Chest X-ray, AP view. Patient: 63 years old, sex F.
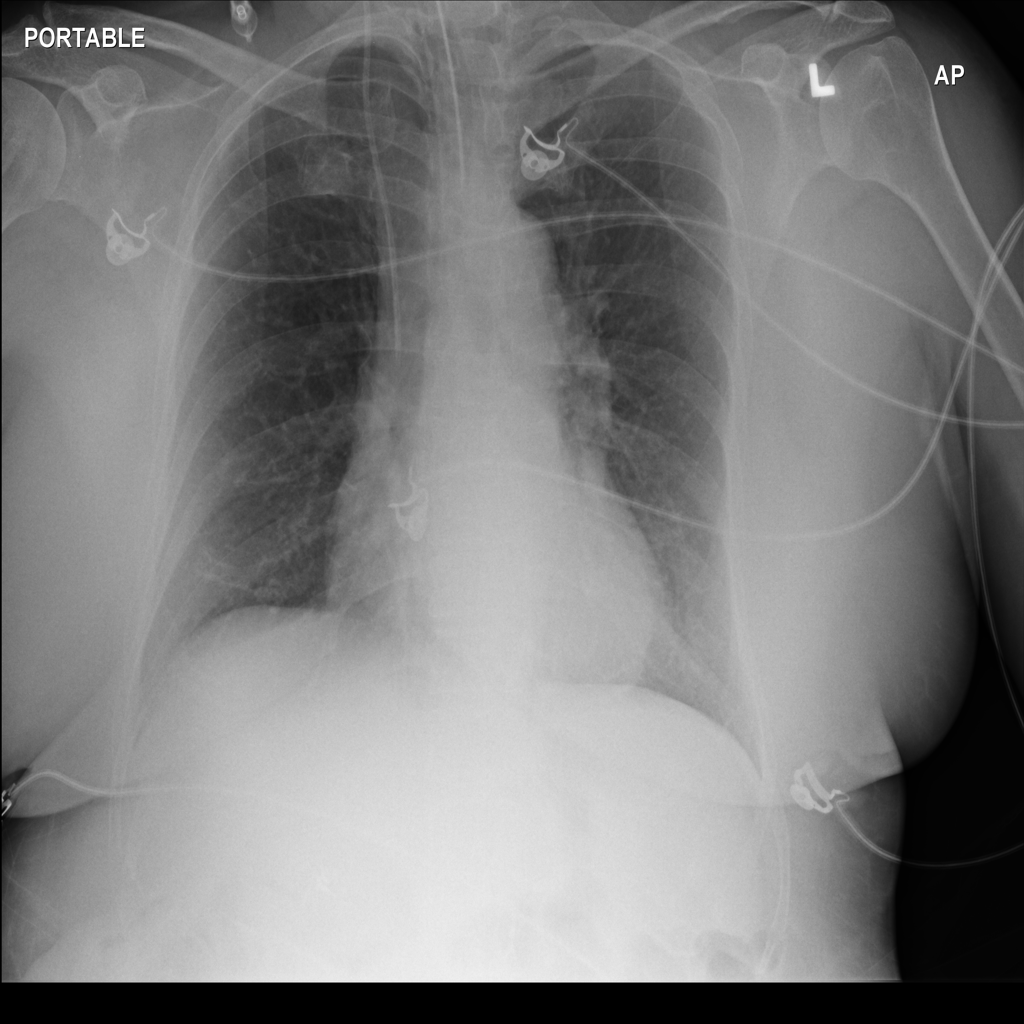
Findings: No Finding